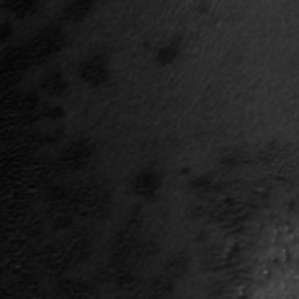
Label: frost